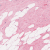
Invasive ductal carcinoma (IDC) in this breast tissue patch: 0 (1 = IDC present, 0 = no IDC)